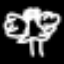
Label: angel